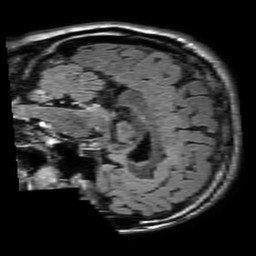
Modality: FLAIR
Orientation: sagittal
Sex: male
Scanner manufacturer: philips
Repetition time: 11 s
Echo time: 0.125 s